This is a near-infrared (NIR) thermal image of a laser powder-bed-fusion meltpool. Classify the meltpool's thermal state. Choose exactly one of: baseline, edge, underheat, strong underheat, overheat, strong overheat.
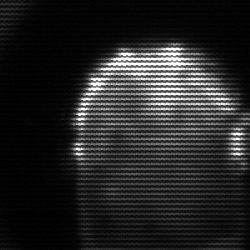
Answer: baseline